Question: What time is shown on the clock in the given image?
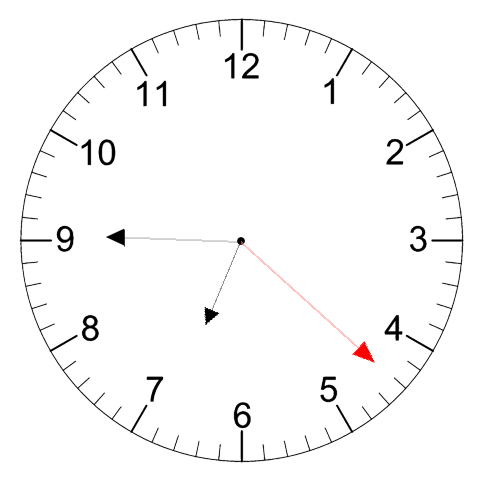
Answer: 06:45:22